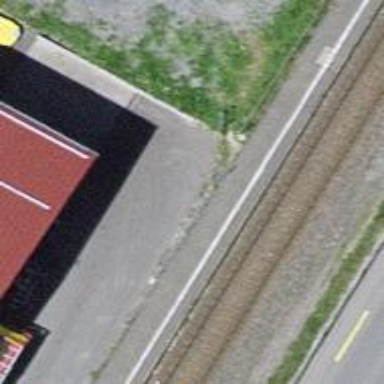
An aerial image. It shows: Platform for public transport and railway.